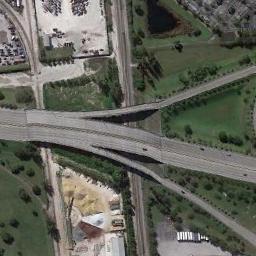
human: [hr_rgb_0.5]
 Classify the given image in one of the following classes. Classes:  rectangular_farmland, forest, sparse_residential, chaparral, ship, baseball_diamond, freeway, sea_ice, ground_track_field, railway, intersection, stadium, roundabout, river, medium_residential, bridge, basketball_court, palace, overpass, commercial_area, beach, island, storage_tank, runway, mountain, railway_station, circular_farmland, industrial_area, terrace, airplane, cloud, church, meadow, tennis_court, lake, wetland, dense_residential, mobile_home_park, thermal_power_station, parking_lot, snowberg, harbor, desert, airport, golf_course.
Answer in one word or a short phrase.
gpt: overpass